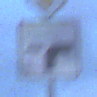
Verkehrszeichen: VerlaufVorfahrtsstrasse9
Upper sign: Vorfahrtsstrasse
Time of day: Dawn
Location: Outdoor (Urban)
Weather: PartlyCloudy
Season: NotSpecified
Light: Natural